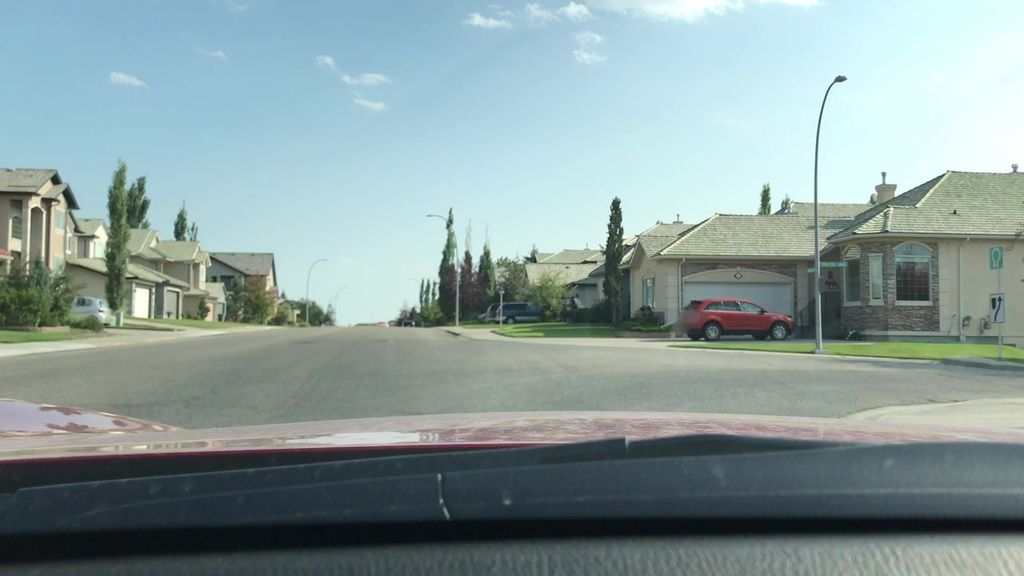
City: calgary